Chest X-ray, PA view. Patient: 66 years old, sex F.
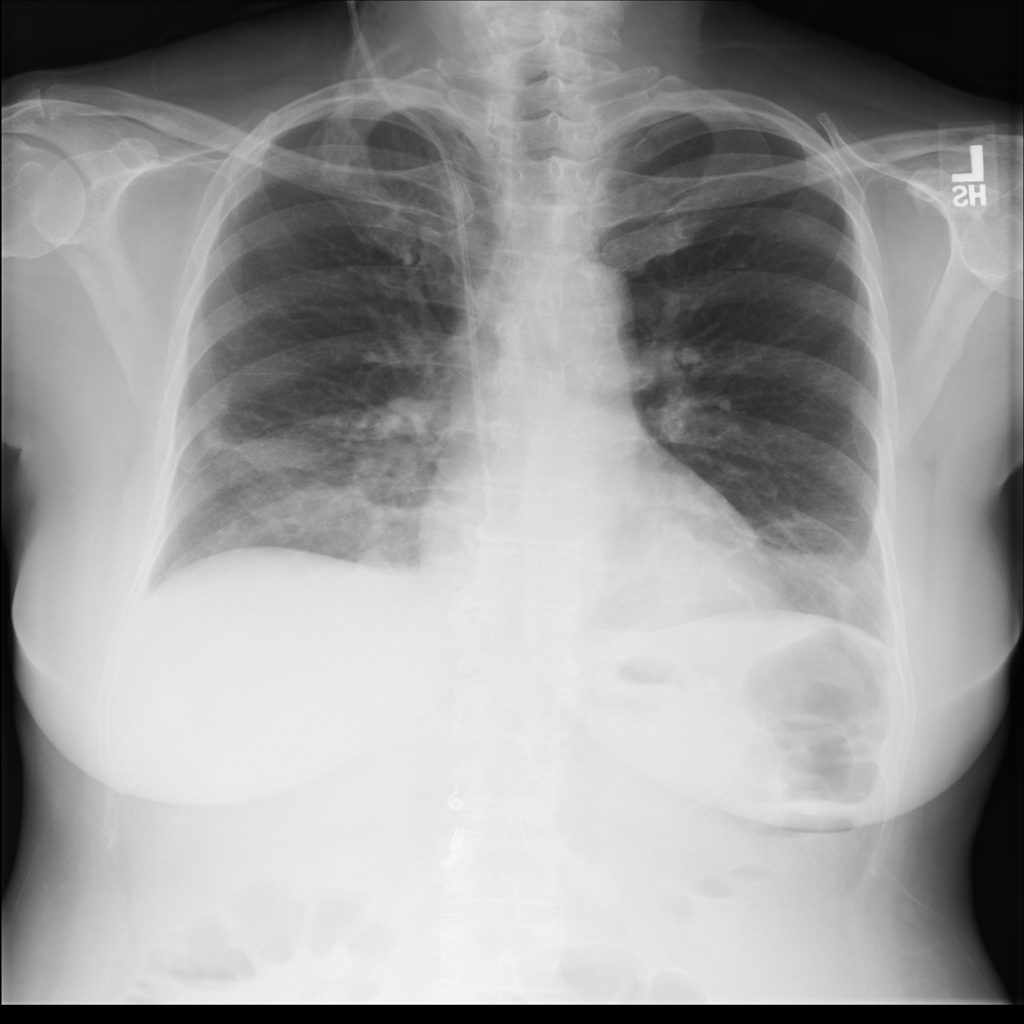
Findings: Effusion